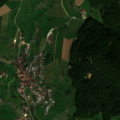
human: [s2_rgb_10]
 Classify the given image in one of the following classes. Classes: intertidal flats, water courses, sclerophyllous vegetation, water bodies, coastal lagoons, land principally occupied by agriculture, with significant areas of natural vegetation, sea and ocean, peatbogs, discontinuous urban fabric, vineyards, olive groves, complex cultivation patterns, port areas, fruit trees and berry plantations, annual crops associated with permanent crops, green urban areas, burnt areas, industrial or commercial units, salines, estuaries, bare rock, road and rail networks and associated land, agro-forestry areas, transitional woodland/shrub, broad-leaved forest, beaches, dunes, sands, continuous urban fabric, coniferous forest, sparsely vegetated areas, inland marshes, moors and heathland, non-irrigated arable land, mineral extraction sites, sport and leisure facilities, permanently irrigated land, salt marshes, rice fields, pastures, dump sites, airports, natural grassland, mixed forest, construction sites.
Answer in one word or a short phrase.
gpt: discontinuous urban fabric, non-irrigated arable land, pastures, complex cultivation patterns, mixed forest